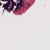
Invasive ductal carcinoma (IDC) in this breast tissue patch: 0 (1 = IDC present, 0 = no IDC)